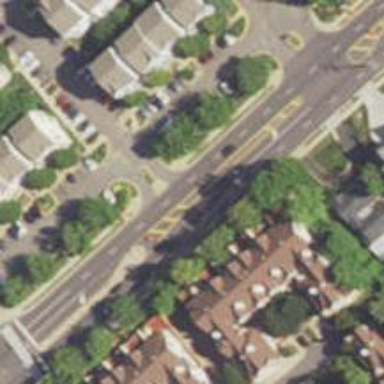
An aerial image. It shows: Secondary road with asphalt surface.